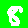
Digit: 8